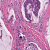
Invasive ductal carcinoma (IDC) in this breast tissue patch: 1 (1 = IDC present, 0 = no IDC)